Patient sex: M
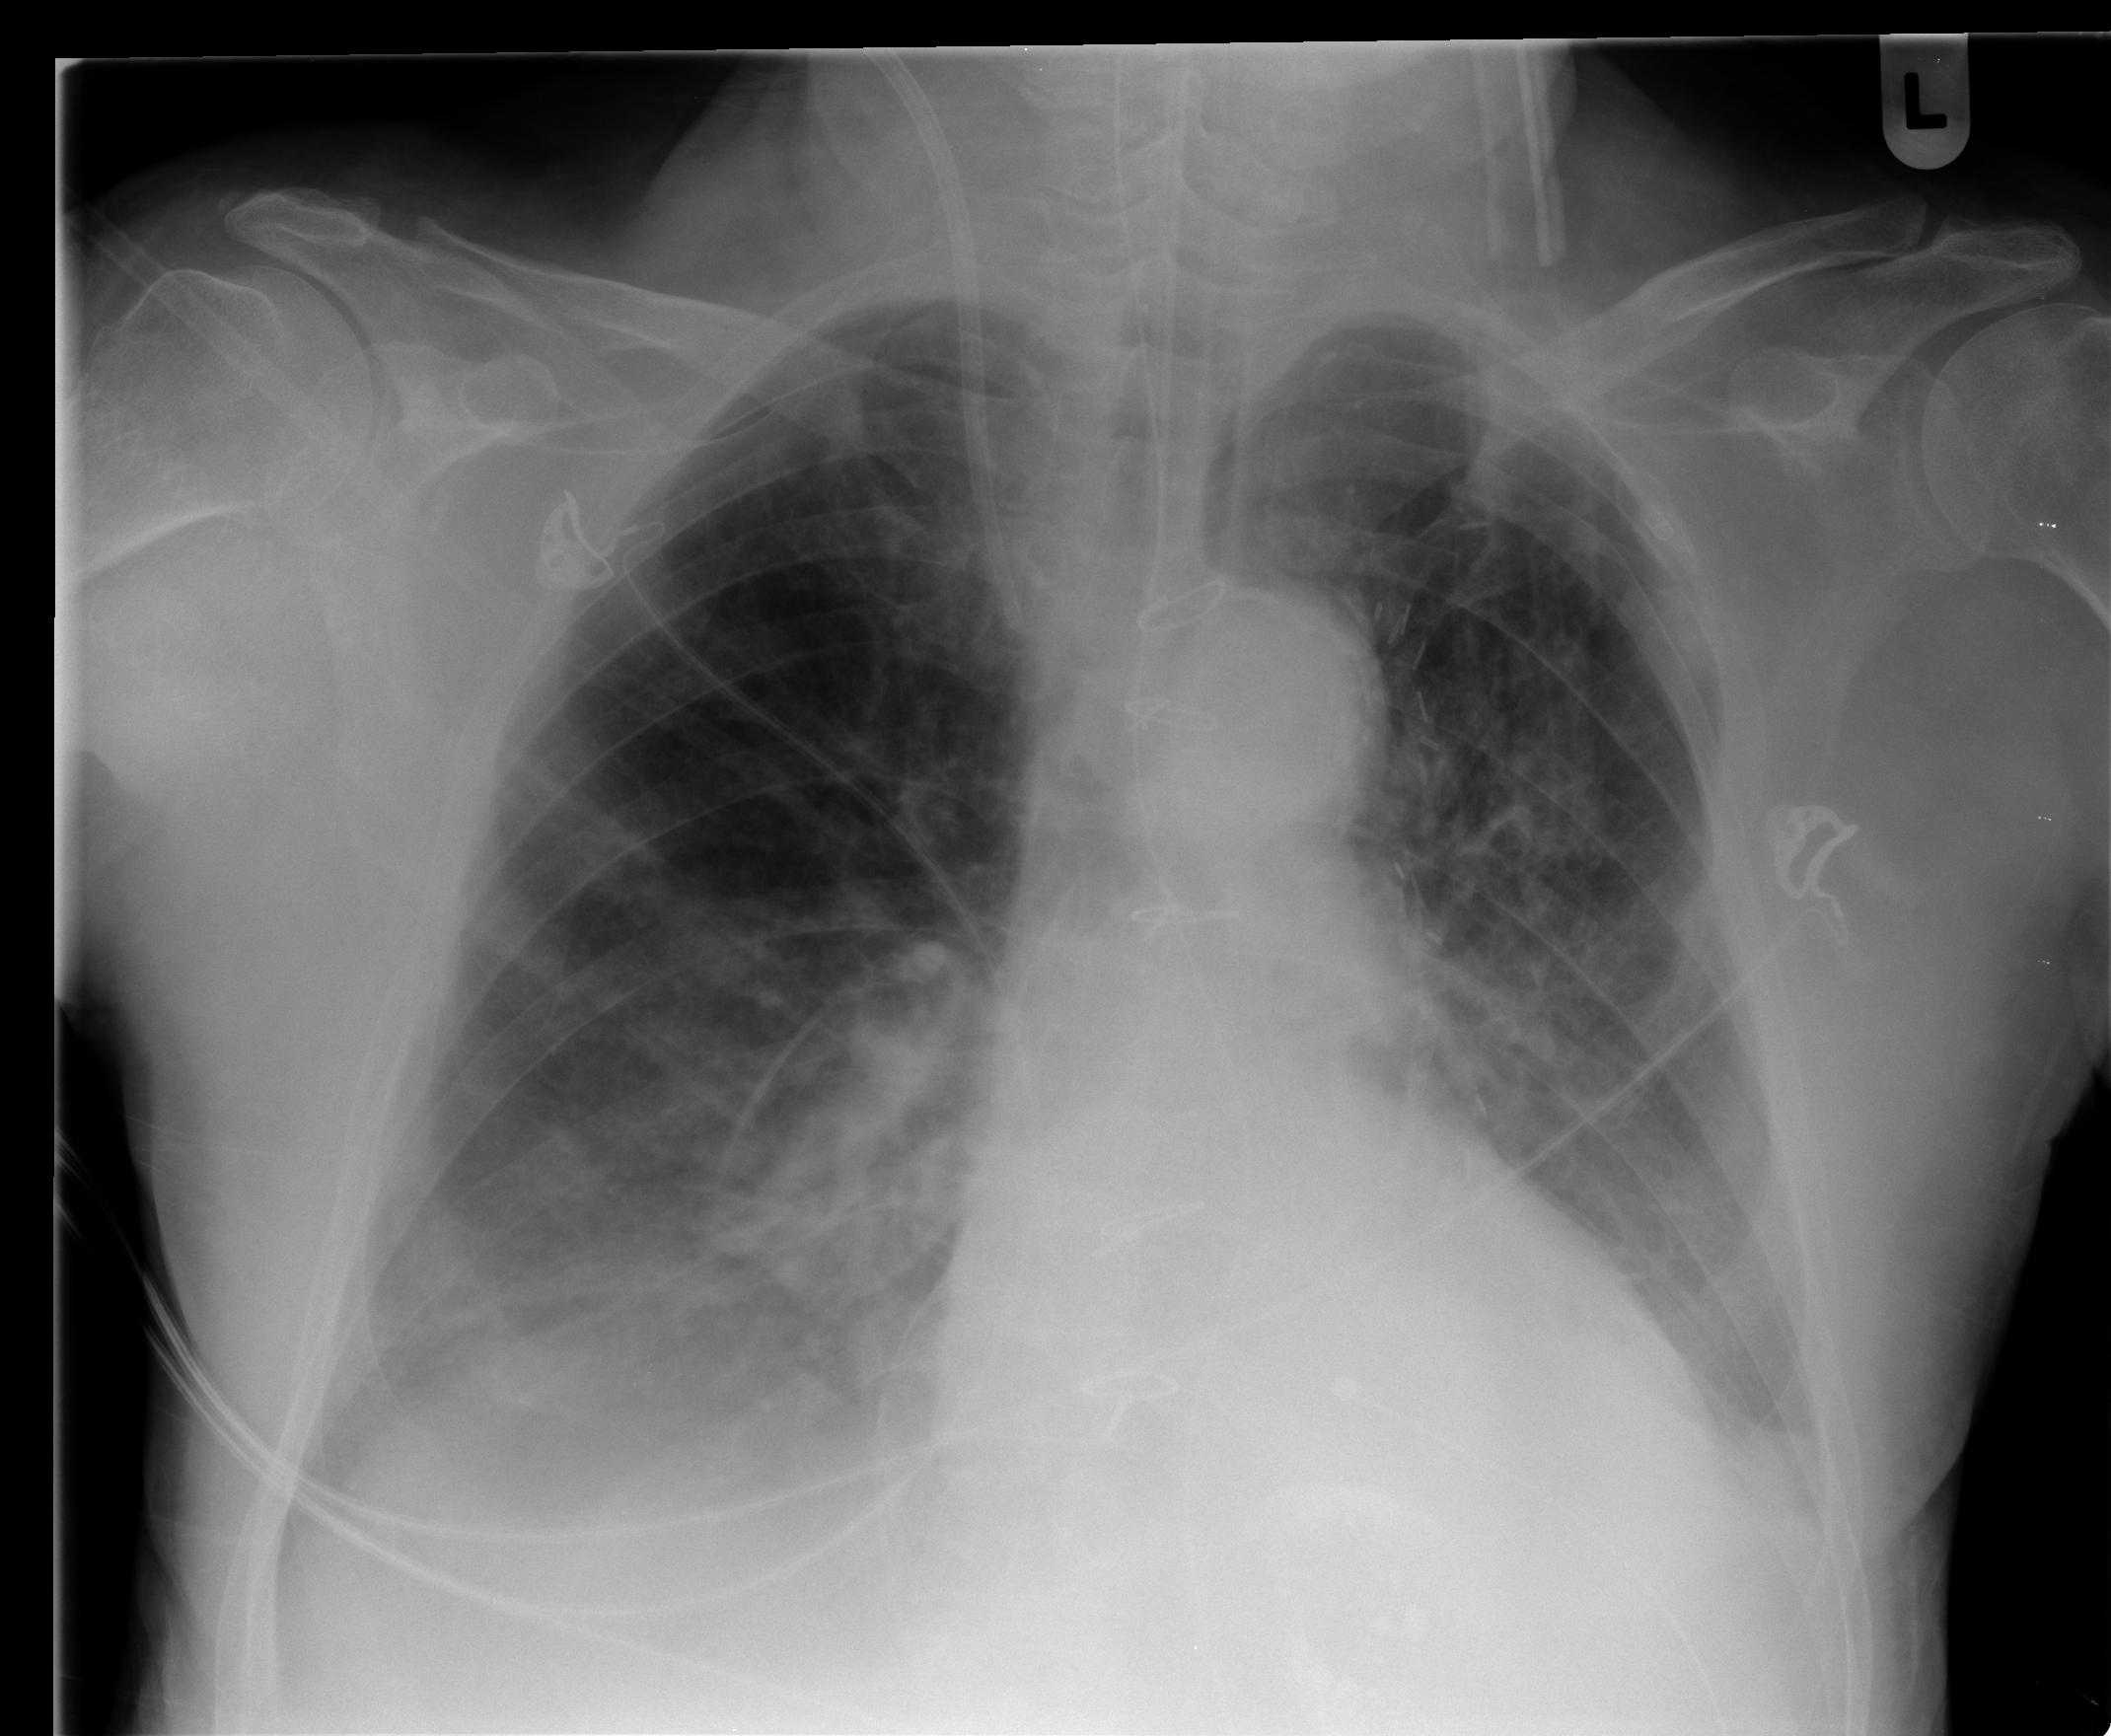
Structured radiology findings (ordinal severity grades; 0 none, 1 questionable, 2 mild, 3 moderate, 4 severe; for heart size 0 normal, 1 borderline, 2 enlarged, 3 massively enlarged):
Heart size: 2
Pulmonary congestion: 2
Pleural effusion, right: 2
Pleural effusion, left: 1
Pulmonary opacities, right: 2
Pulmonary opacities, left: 2
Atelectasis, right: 2
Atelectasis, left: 2